Current action and preconditions to check: trajectory_clear

Your task: For each precondition in the list above, predict whether it will hold at this action.

Consider the current scene as observed from the mobile robot's camera, and analyze the predicted future states of all dynamic agents (e.g., people, animals, vehicles, or any moving entities) within the NEXT SECOND.

IMPORTANT: Only answer "very likely" if you are absolutely certain—based on strong, clear evidence—that a dynamic agent will violate the precondition in the predicted future state. Do NOT answer "very likely" for unlikely, ambiguous, or low-probability risks.

Ask yourself for each precondition: Is there a high probability, with clear and convincing evidence, that the predicted future states of any dynamic agent will interfere with the predicted future state of the currently executing action within the NEXT SECOND, causing that precondition to fail?

Assess the risk level based on these predictions. Use "likely" or "very likely" if motions create a clear risk of interference.

Use "neutral" or "improbable" if agents are nearby but their predicted paths are clearly diverging or non-conflicting.

Failure Risk Categories: "very improbable", "improbable", "neutral", "likely", "very likely"

Answer Format: Output ONLY the probability_of_failure value from these categories: "very improbable", "improbable", "neutral", "likely", "very likely"

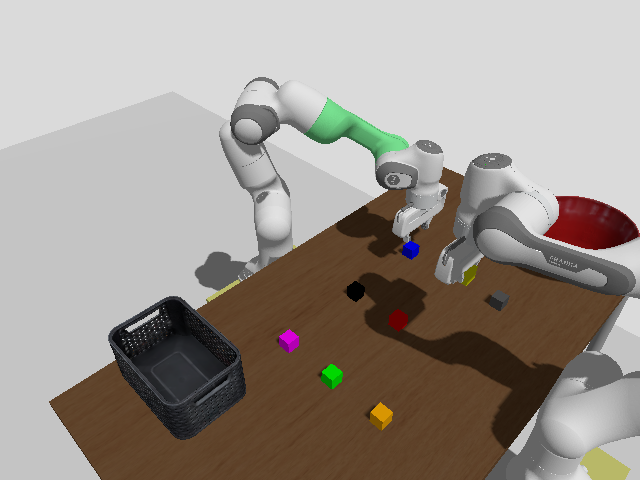

Answer: very improbable